Aerial crown-view tile of a tropical tree (Barro Colorado Island, Panama), acquired 20250818:
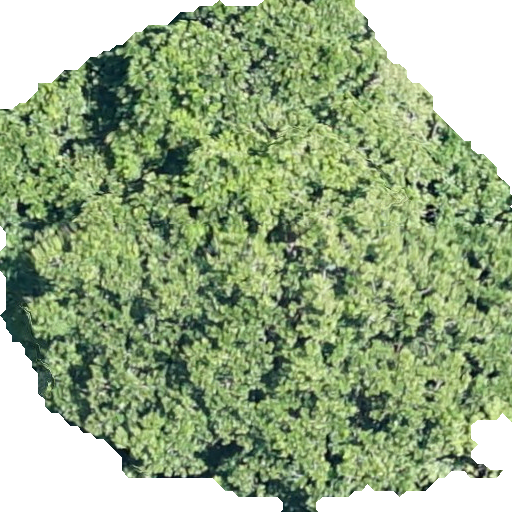
Species: Anacardium excelsum
GBIF accepted scientific name: Anacardium excelsum
Crown area: 305.657 m²